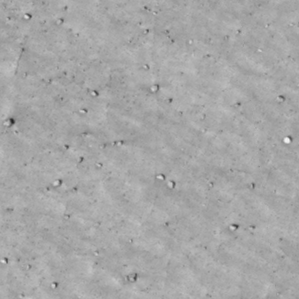
Label: non_frost